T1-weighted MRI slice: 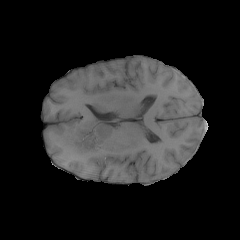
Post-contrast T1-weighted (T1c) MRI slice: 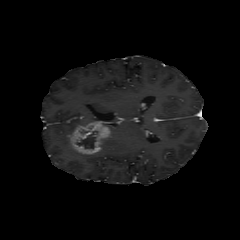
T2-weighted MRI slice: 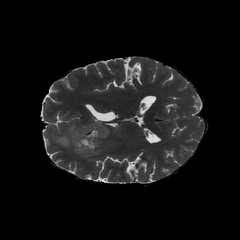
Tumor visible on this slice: yes